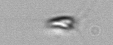
Label: Calciopappus